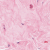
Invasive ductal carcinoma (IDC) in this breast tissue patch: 0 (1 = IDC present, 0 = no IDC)